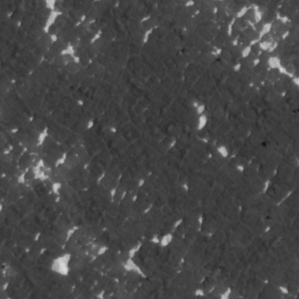
Label: frost